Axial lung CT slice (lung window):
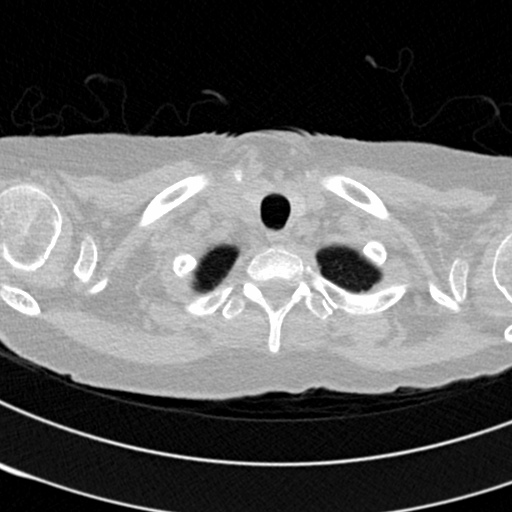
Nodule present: no